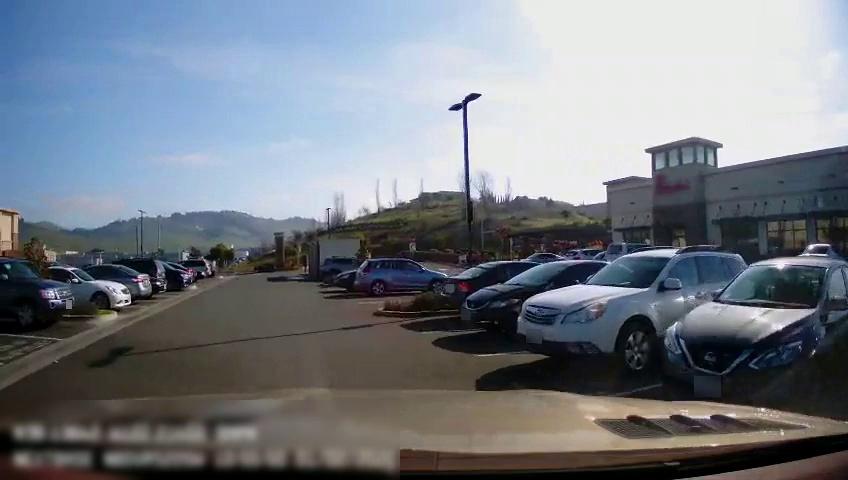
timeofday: Day
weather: Sunny
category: Drivable Space
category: Vehicles | Car
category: Vehicles | SUV
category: Vehicles | Car
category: Vehicles | Car
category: Vehicles | SUV
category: Vehicles | Car
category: Vehicles | SUV
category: Vehicles | Car
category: Vehicles | SUV
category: Vehicles | SUV
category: Vehicles | SUV
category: Vehicles | Car
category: Vehicles | Car
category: Vehicles | SUV
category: Vehicles | SUV
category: Vehicles | Car
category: Vehicles | Van